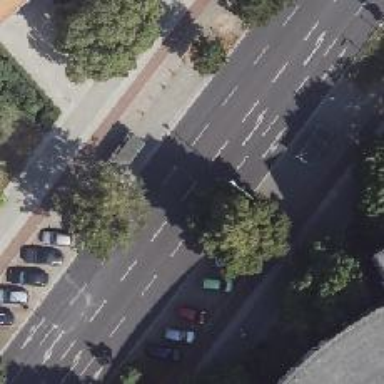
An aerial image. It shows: Asphalt surface with separate sidewalks and cycleways.